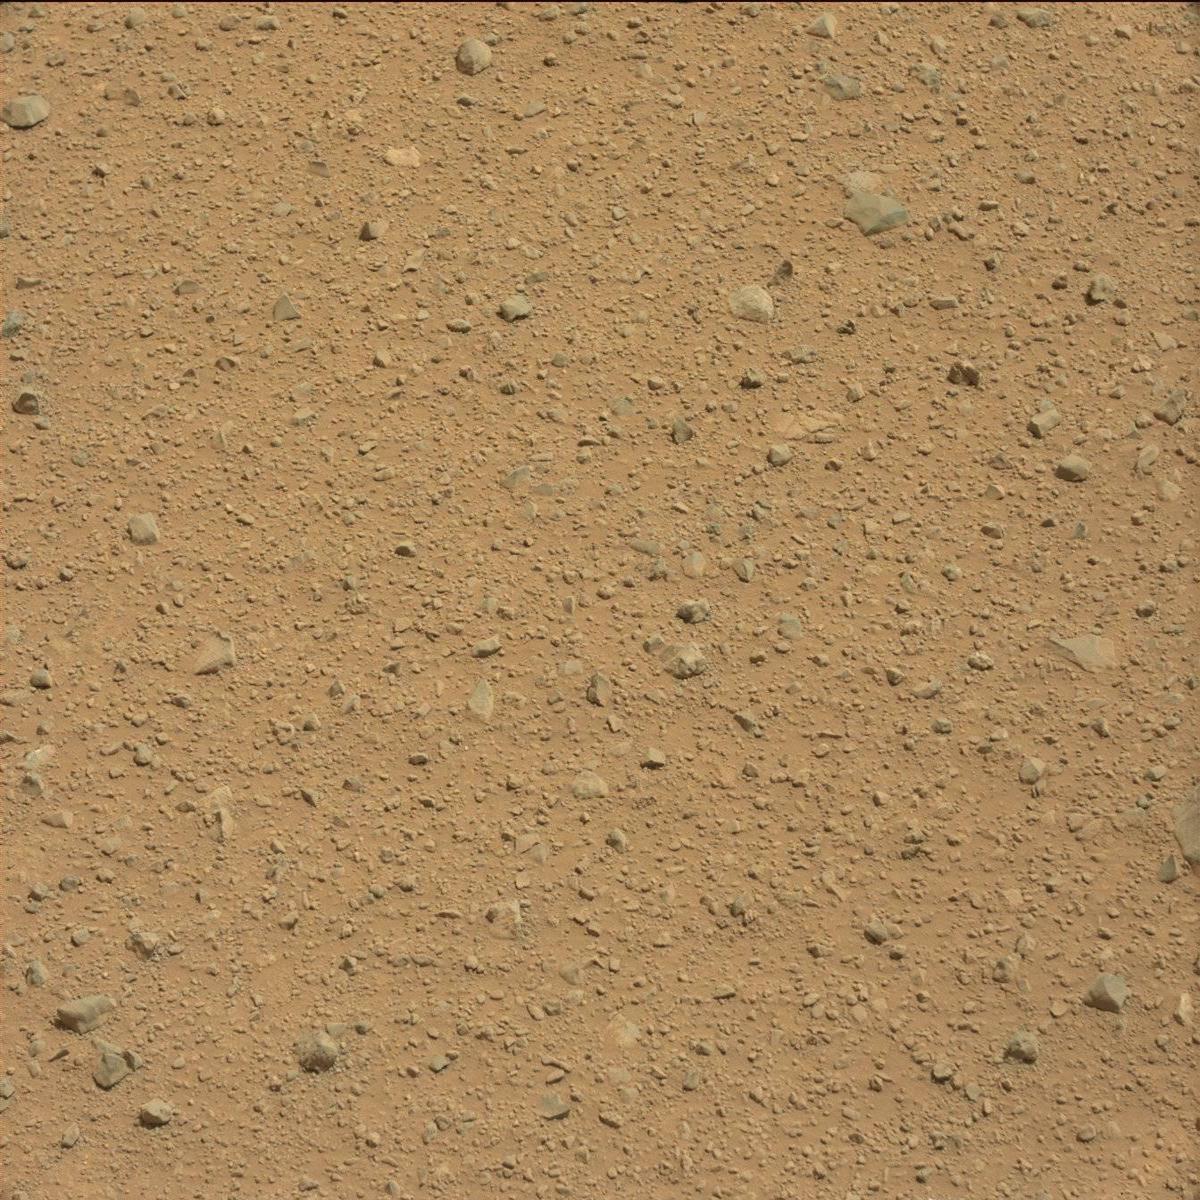
Terrain classes present: Bedrock, Rock, Sand / Soil